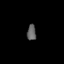
Tissue: skin
Cell type: Epithelial cells
Senescence score: 0.1198
Nuclear area (px): 141
Mean DAPI intensity: 94.801